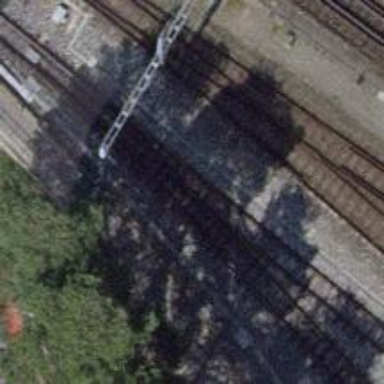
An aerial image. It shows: Narrow-gauge railway with 1 track. The tracks are electrified with contact line.